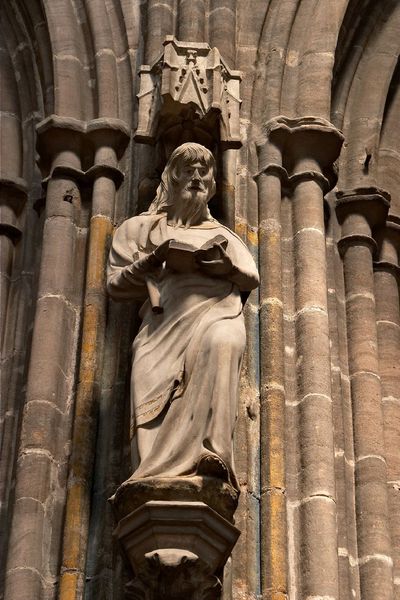
Titel: Apostelzyklus in St. Lorenz in Nürnberg
Standort: Nürnberg, St. Lorenz (EU - D - B)
Schlagwörter: mann, säule, bart, barock, bibel, sockel, kirche, figur, gewand, gotik, statue, auer, mauer, buch, jesus, heiliger, christen, greichenland